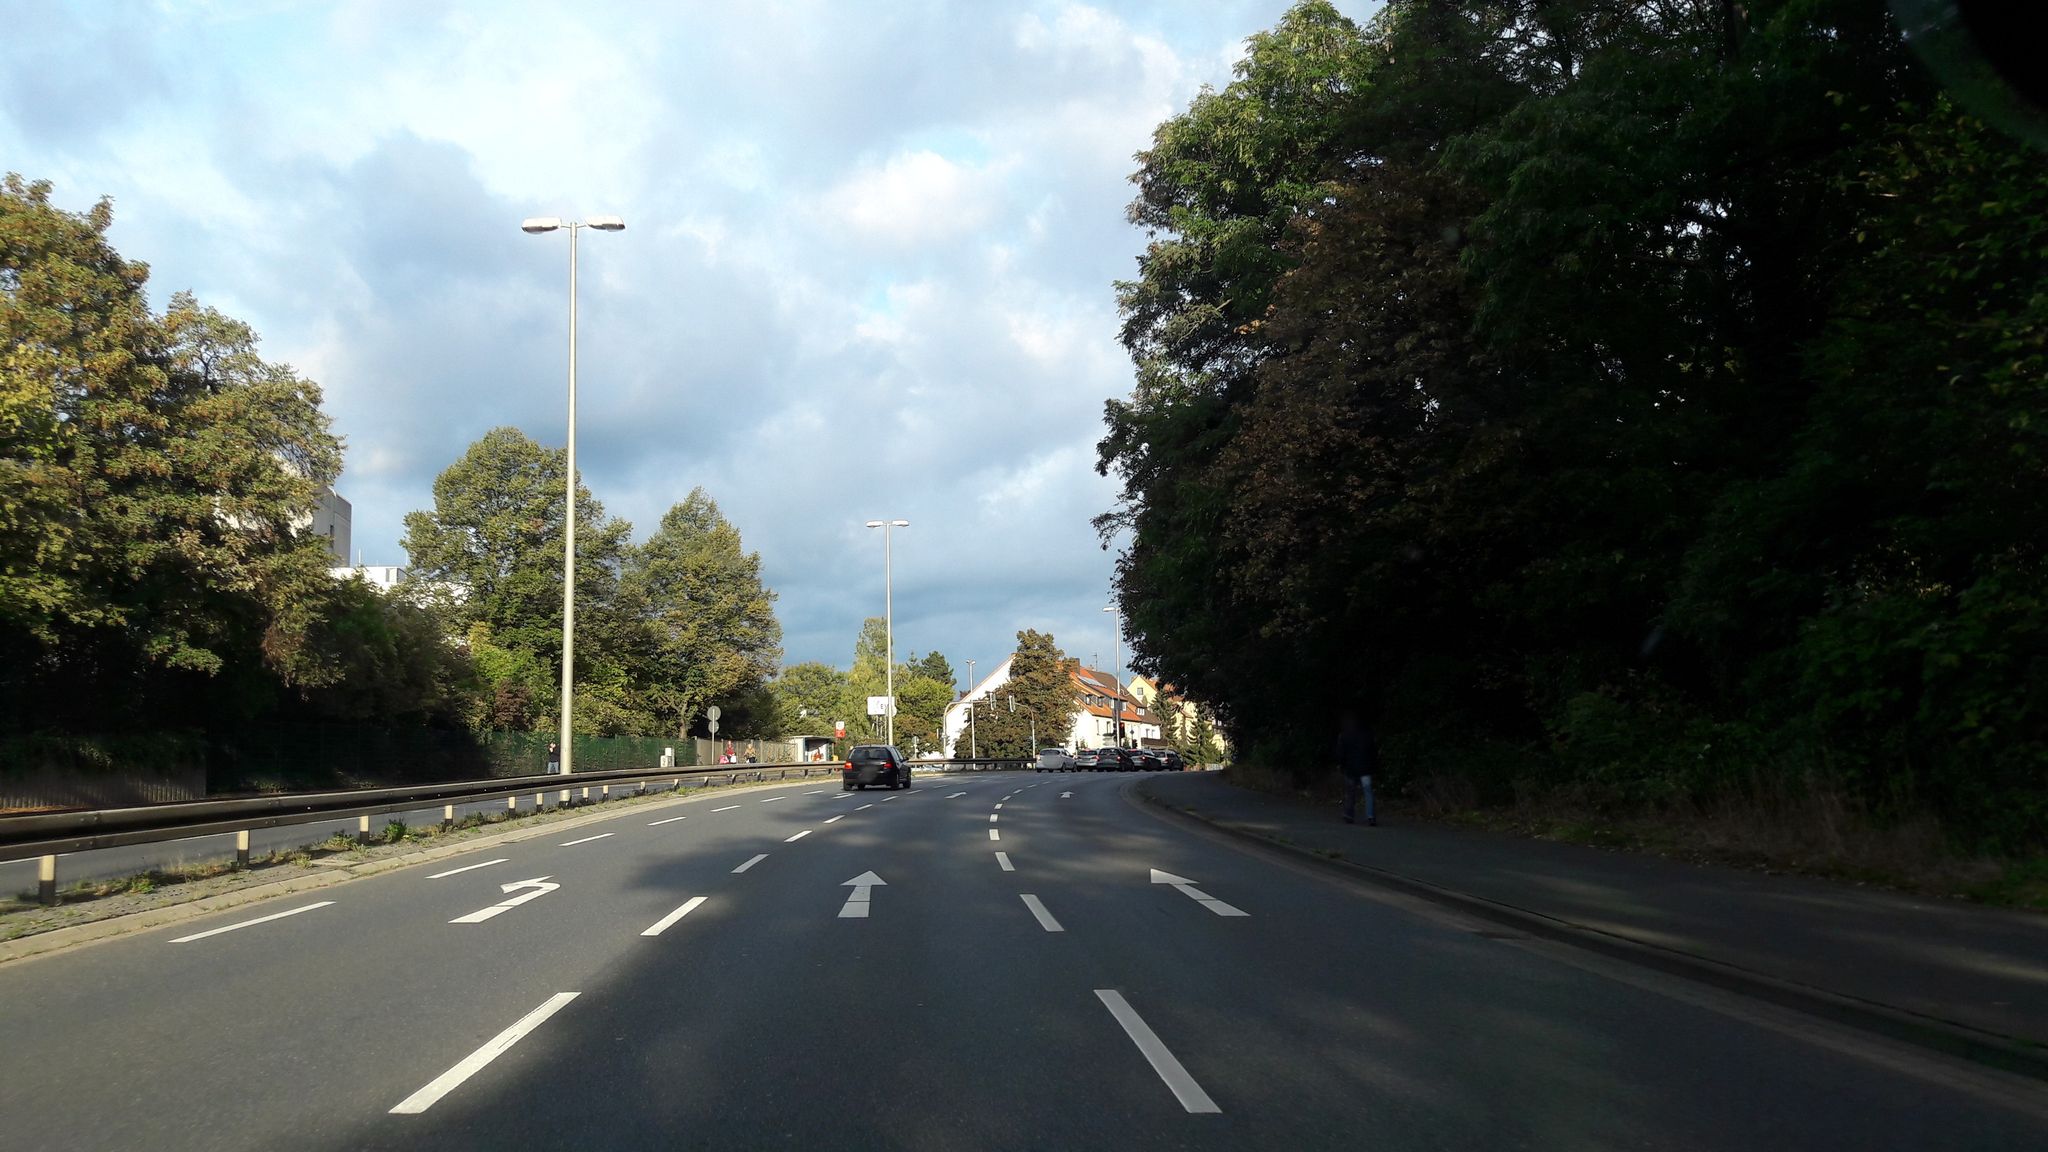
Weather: clear
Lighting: day
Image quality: good
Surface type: driving surface
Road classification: trunk, primary
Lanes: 2, 4, 3
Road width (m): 2
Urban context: urban centre
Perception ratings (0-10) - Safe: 6.1, Lively: 2.69, Beautiful: 8.86, Boring: 2.63, Depressing: 3.72, Wealthy: 3.55